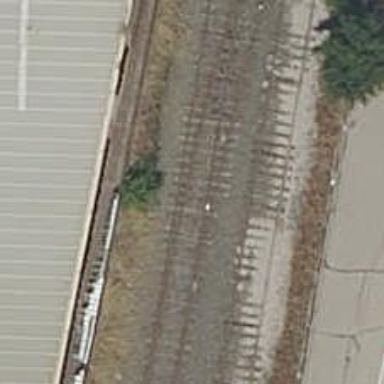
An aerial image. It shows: Railway spur service.